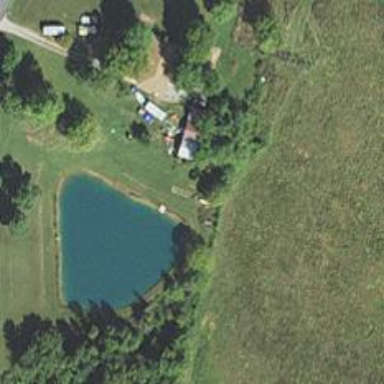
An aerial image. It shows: Peaceful pond surrounded by nature.